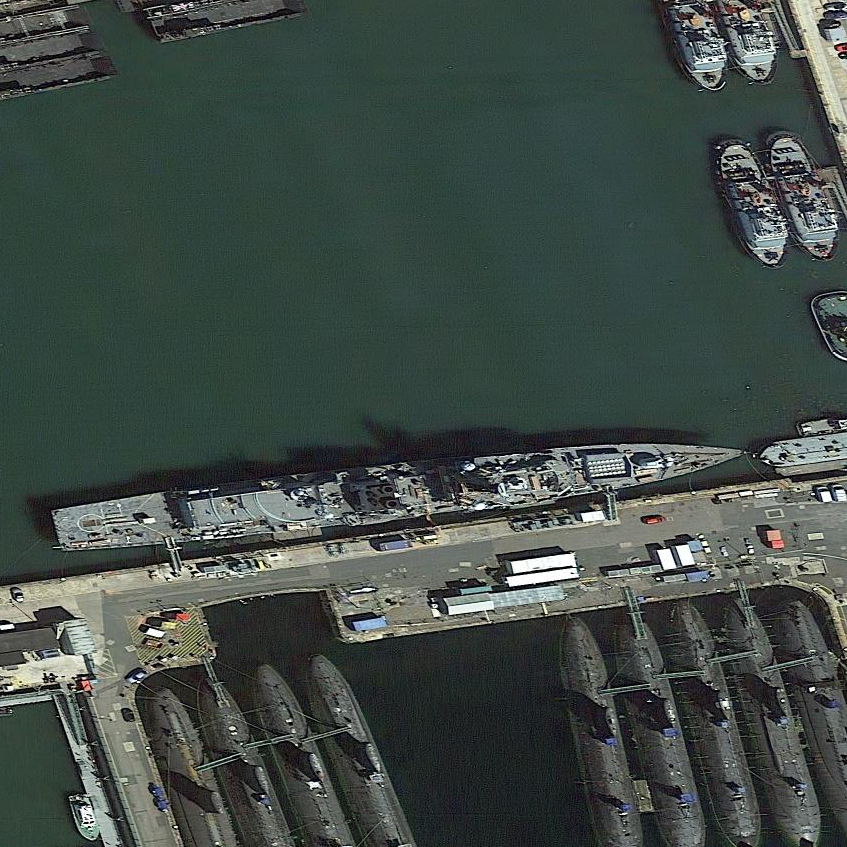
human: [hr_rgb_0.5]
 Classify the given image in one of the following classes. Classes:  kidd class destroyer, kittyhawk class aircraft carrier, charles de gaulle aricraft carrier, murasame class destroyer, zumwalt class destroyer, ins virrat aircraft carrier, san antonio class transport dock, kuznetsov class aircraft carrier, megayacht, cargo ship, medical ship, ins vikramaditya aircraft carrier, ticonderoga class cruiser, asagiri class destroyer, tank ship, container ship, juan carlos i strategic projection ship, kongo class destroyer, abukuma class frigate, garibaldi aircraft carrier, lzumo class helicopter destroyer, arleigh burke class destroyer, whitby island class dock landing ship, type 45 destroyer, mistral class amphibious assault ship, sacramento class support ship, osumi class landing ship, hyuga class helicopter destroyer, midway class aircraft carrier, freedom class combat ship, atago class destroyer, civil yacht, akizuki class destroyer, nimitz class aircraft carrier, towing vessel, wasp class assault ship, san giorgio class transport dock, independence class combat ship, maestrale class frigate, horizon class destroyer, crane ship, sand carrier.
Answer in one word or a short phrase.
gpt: Type 45 destroyer